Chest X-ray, PA view. Patient: 47 years old, sex F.
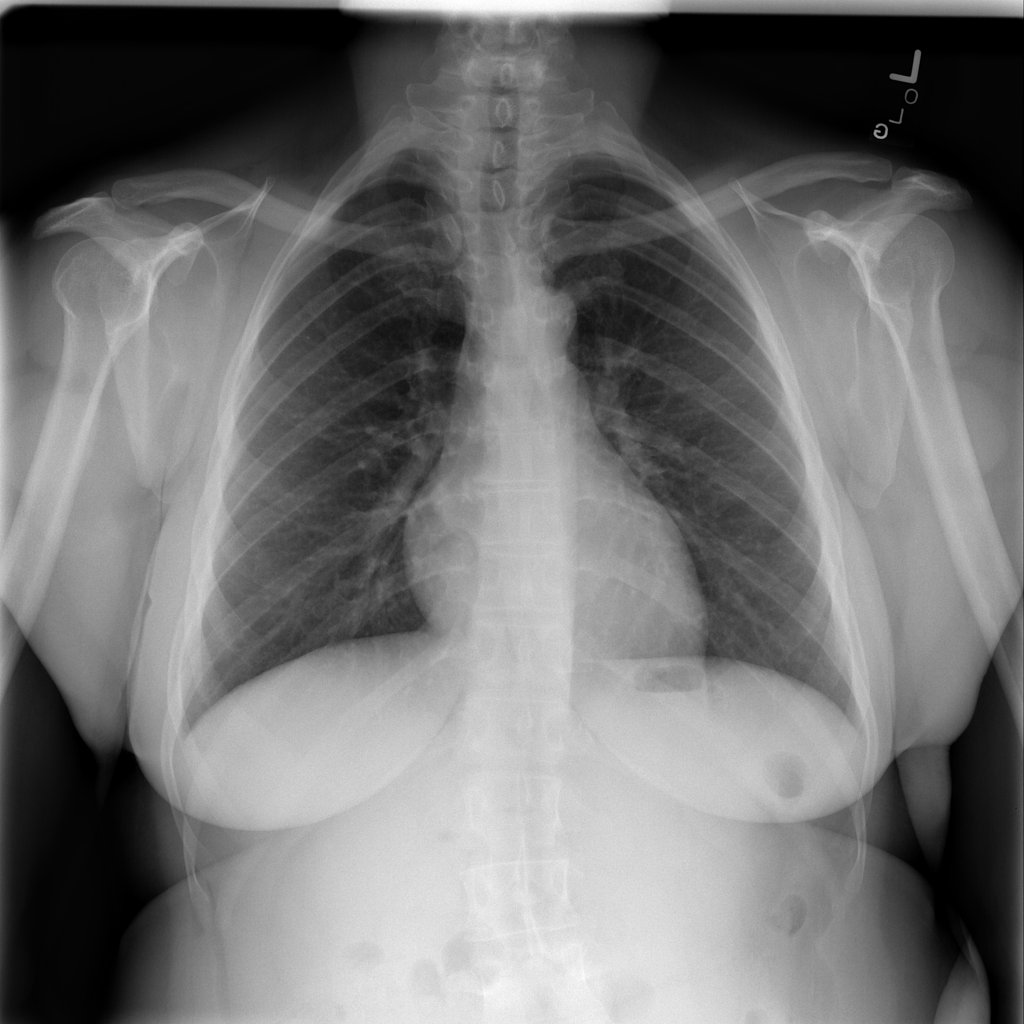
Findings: No Finding